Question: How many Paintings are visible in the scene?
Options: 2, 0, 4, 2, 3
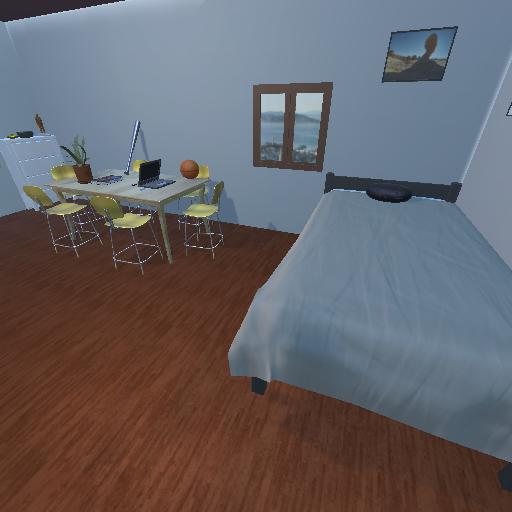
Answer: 2